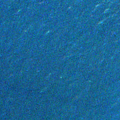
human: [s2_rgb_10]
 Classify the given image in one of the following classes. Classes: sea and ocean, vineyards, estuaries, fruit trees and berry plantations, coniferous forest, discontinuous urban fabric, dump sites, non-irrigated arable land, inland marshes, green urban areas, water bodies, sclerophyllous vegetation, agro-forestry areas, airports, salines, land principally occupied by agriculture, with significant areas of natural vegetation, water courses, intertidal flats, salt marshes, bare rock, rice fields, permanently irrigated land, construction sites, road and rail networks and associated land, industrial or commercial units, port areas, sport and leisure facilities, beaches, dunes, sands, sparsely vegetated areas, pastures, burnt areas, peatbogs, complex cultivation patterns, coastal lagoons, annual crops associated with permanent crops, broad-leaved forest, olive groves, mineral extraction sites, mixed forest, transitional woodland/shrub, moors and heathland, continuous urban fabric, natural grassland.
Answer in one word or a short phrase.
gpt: sea and ocean